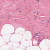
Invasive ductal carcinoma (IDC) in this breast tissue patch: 0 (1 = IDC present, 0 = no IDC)